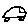
Label: car